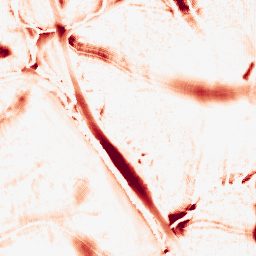
Category: morphological
Decomposition family: tophat
Decomposition parameters: size: 20
mode: white
Upsampling method: fft_zeropad
Upsampling parameters: scale: 4
Upsampling scale: 4